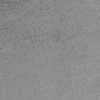
Label: not_dusty